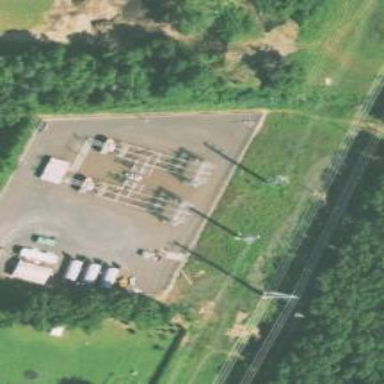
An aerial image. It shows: Switch used for power control.